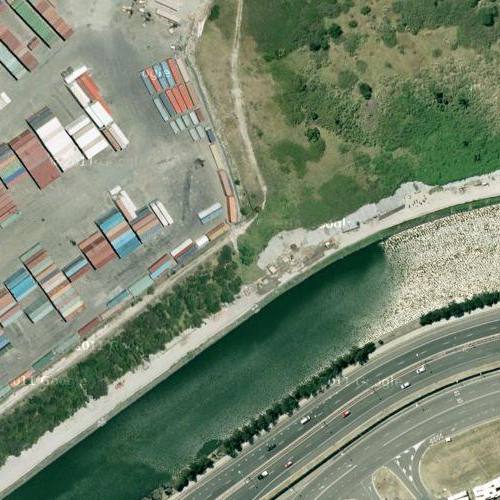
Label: sydney